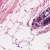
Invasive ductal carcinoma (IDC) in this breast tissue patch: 0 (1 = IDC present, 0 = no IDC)